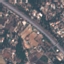
Land use / land cover: Highway